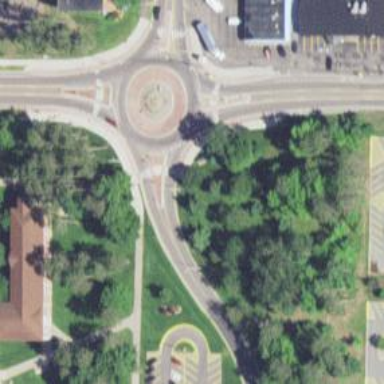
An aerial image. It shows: Secondary road made of asphalt leading to roundabout.